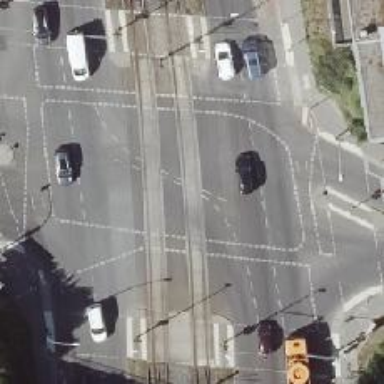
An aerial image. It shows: Tram level crossing on the railway.